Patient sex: M
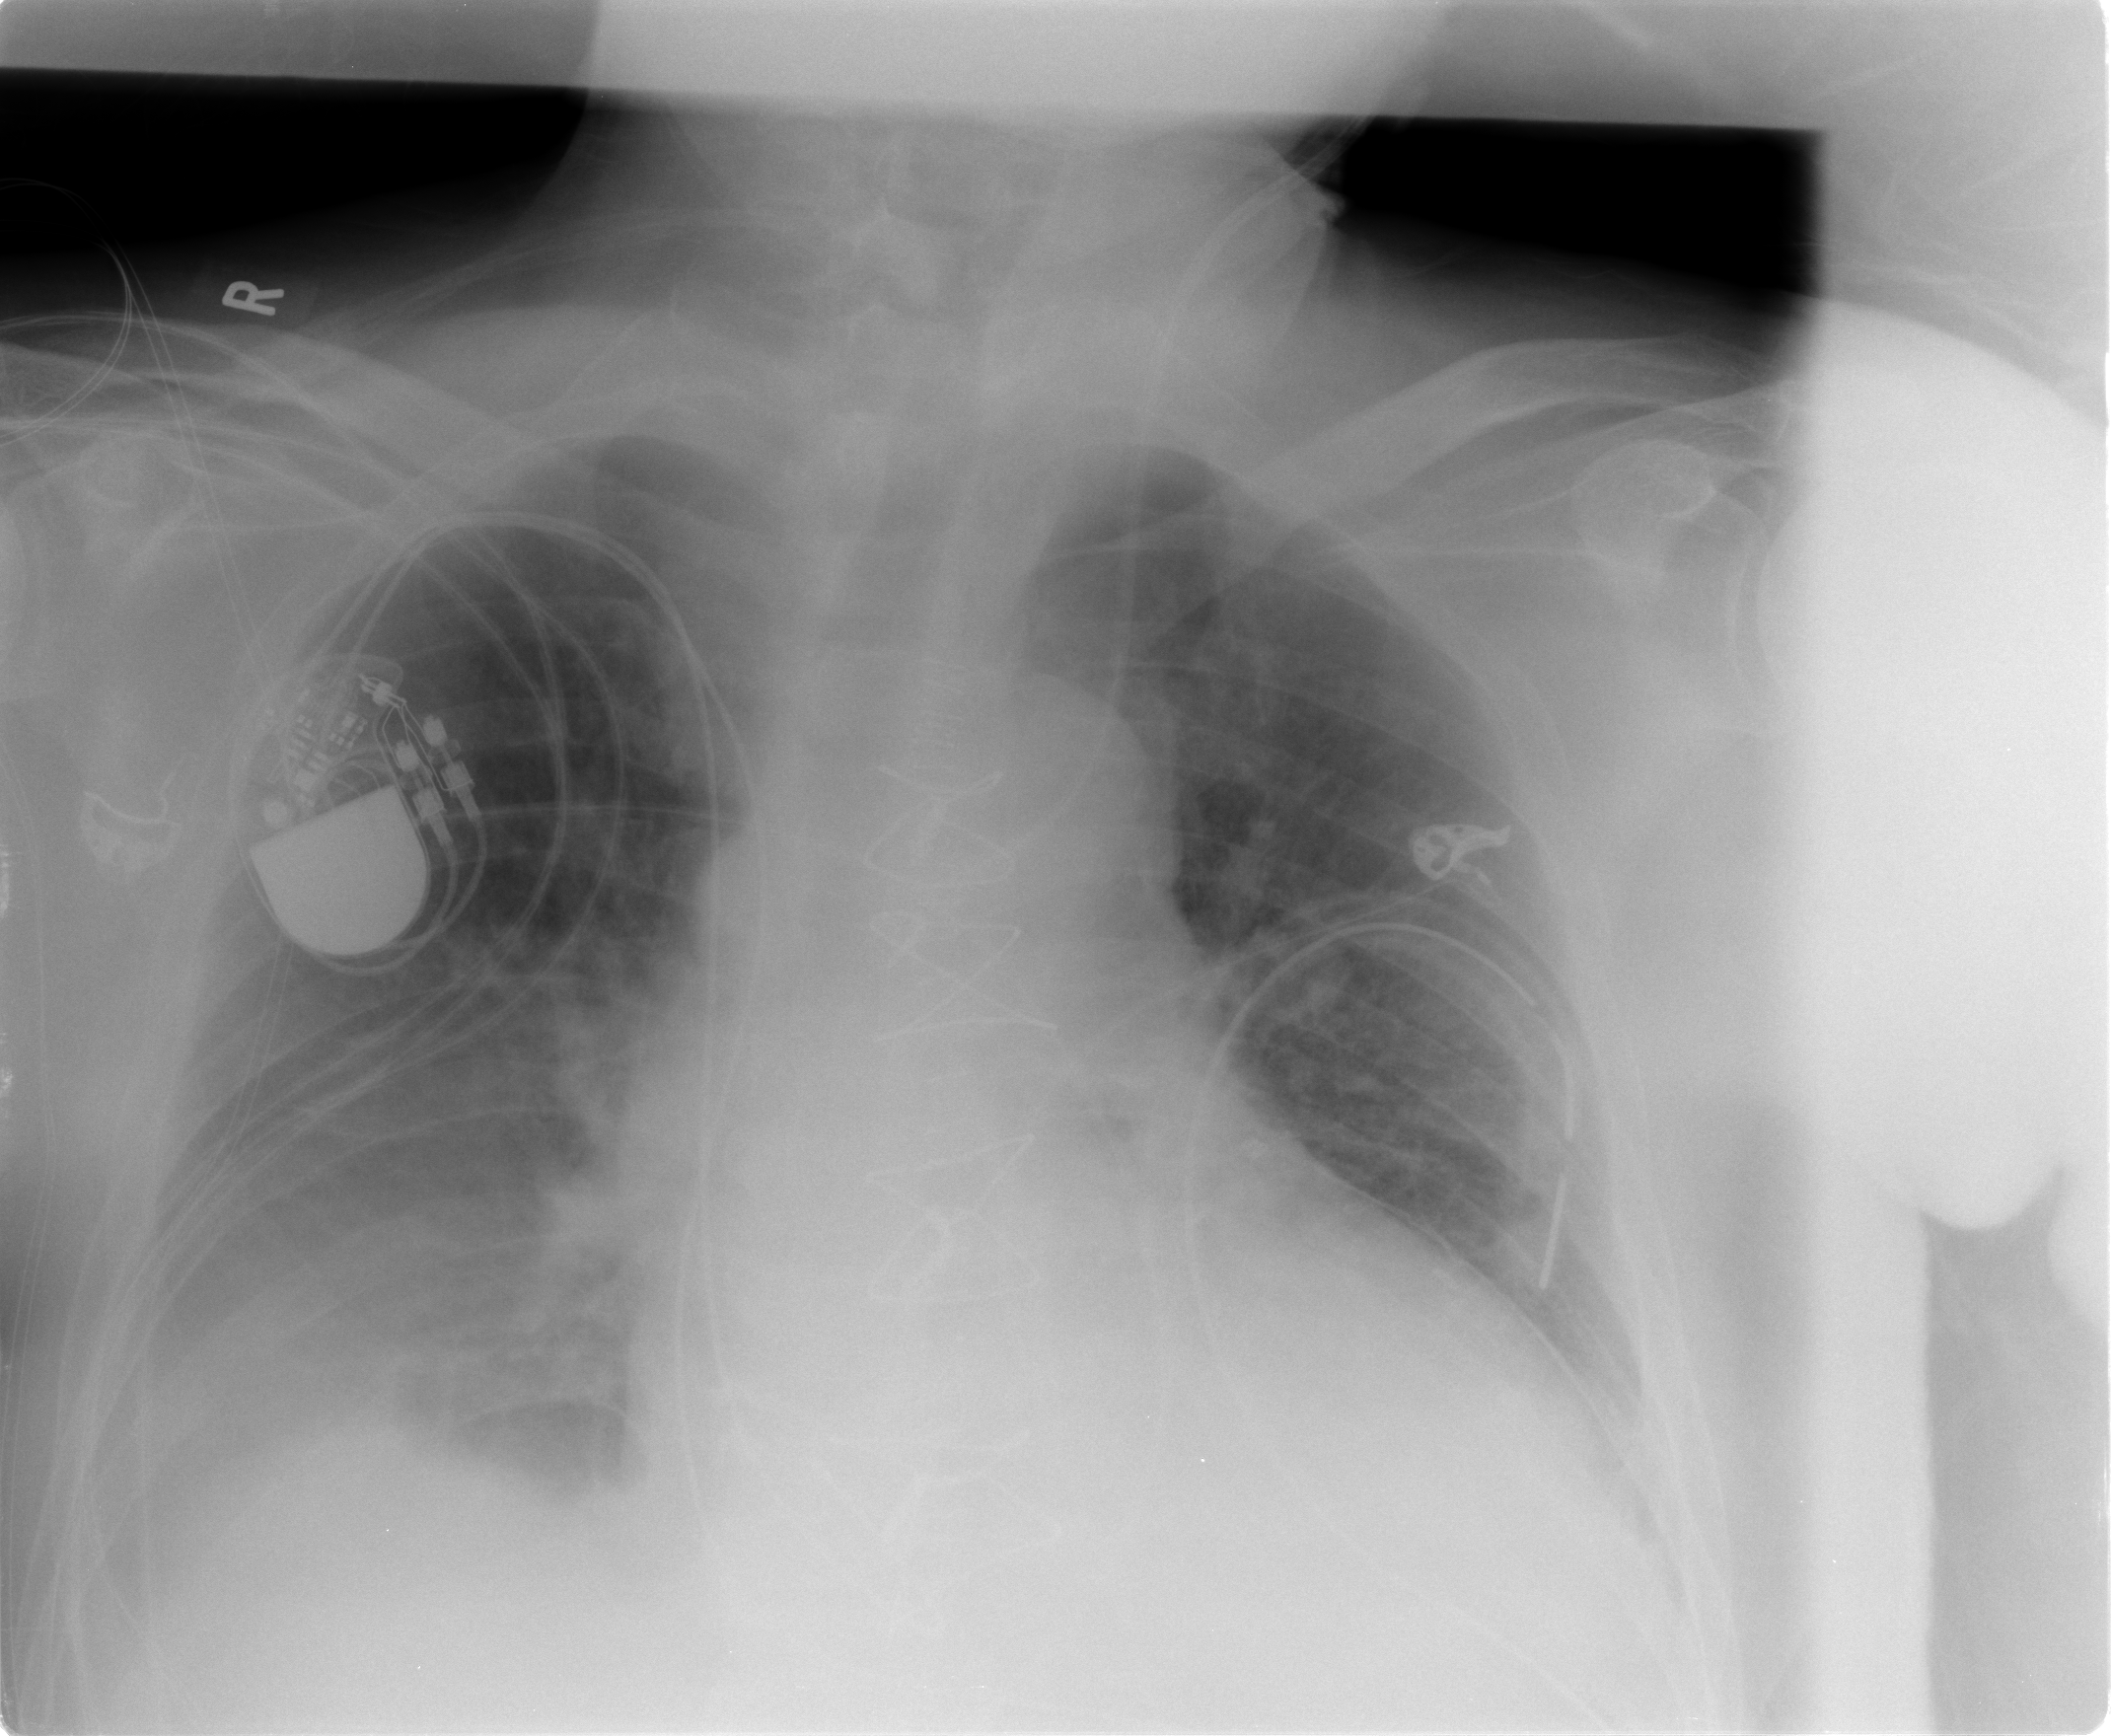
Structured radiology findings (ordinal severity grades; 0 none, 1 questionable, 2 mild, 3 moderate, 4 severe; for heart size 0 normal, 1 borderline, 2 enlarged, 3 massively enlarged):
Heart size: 2
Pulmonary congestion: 1
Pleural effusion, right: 2
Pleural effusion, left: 1
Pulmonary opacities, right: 2
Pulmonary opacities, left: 0
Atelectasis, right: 2
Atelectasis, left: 2